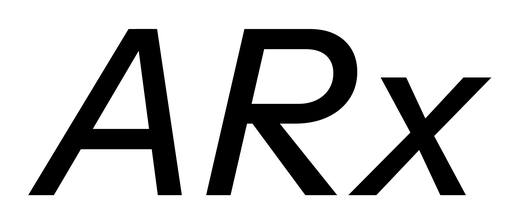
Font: InstrumentSans-Italic_Medium_Italic